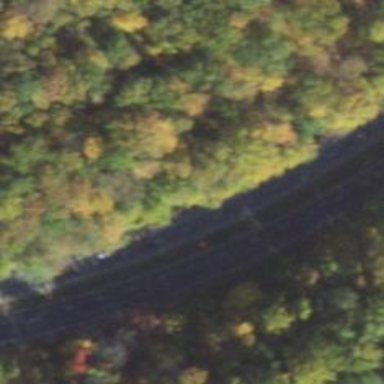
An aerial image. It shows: Asphalt motorway.